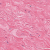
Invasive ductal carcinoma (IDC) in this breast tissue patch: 0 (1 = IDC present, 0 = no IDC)